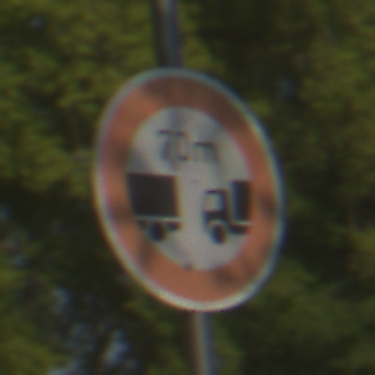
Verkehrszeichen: VerbotUnterschreitenMindestabstand
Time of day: MorningAfternoon
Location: Outdoor (Nature)
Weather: PartlyCloudy
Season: NotSpecified
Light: Natural